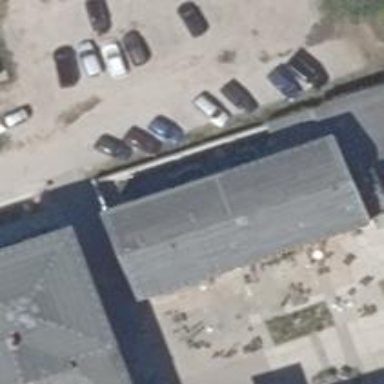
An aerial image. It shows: Apartments building with gabled roof made of tar paper.